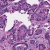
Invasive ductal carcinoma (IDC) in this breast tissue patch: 1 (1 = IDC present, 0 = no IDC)